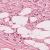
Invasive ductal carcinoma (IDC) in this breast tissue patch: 1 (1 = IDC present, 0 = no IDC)